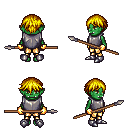
a pixel art fantasy rpg character, female body template, orc, green skin, steel chest armor, gold greaves, blonde short bangs hairstyle, gold gloves, metal boots, spear, four views (front, back, left, right), 2x2 character sprite sheet, small pixel art, hard edges, no anti-aliasing